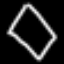
Label: diamond